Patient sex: M
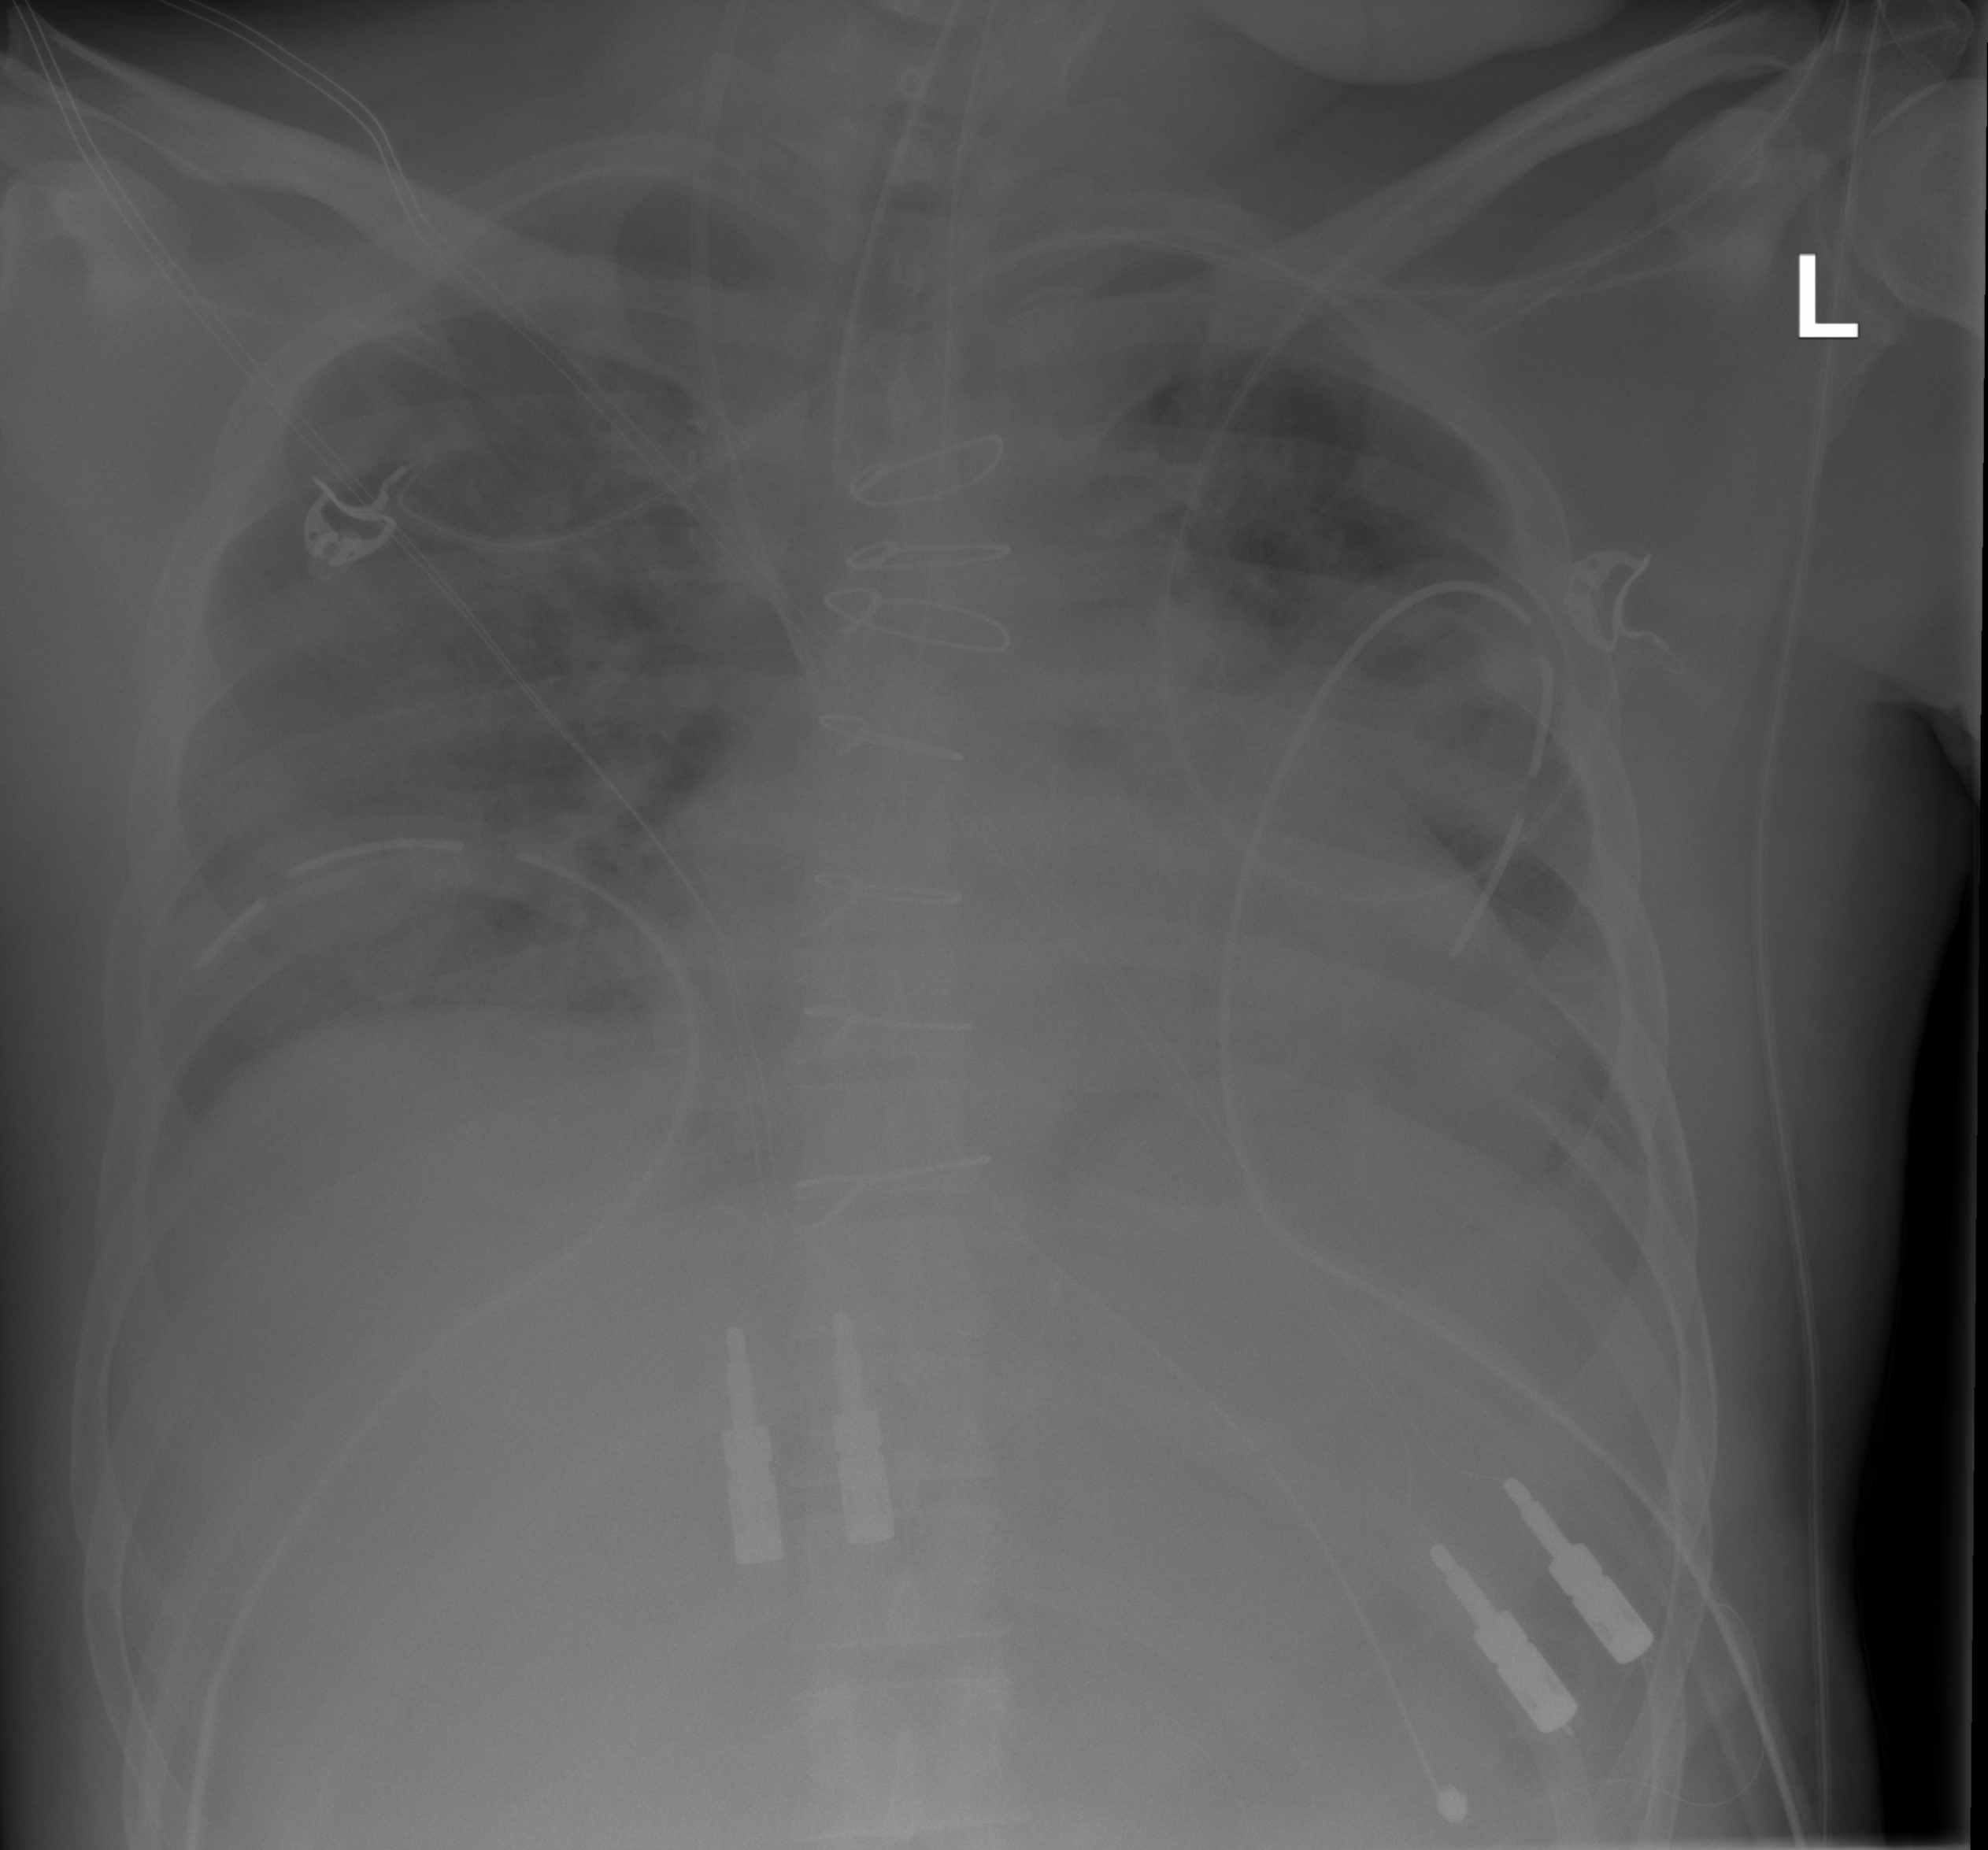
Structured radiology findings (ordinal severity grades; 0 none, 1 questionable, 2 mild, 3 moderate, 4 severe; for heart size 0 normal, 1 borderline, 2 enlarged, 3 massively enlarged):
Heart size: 2
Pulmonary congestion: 2
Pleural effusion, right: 0
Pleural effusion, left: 0
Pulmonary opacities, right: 2
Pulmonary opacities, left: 2
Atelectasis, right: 0
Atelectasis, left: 0